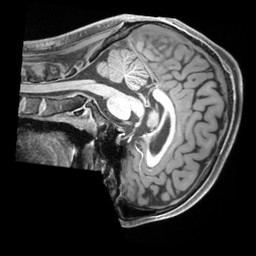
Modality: T1w
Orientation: sagittal
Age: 23
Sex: male
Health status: ill
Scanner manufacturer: siemens
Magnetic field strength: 3 T
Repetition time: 2.2 s
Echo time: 0.00218 s